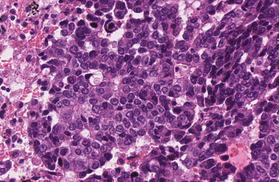
Tumor epithelial tissue: yes
Tumor-associated stroma tissue: no
Normal tissue: no